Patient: sex M, age 72
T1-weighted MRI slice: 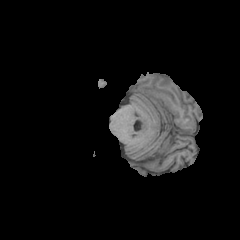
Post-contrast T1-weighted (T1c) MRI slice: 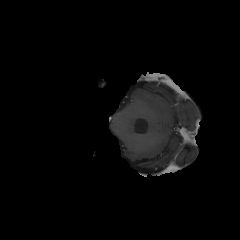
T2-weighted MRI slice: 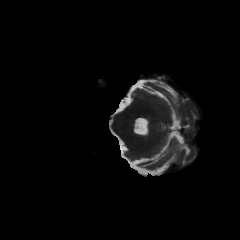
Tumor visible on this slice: no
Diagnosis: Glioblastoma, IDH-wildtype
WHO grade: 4